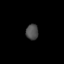
Tissue: lung
Cell type: Fibroblasts
Senescence score: 0.5596
Nuclear area (px): 190
Mean DAPI intensity: 77.1